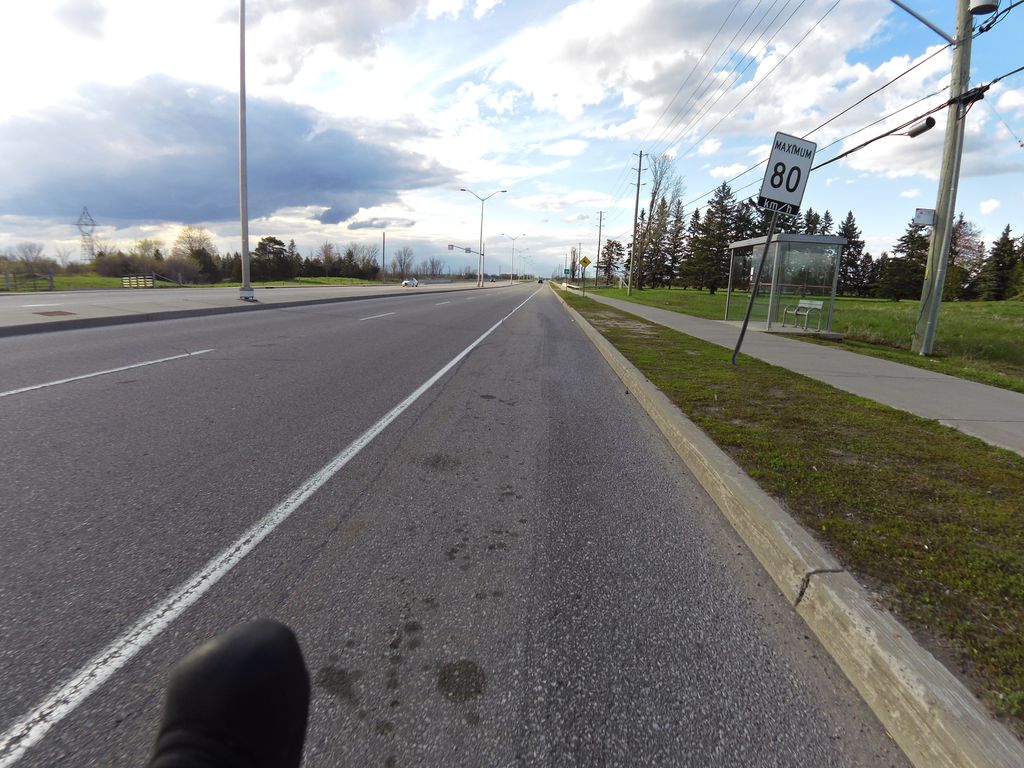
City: ottawa-gatineau